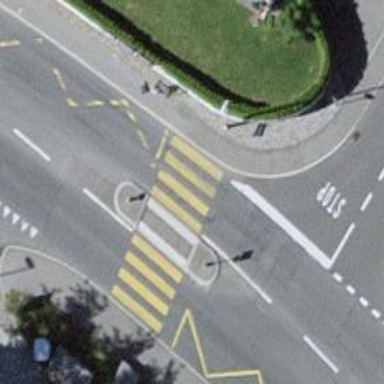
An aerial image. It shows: Kerb serving as barrier.